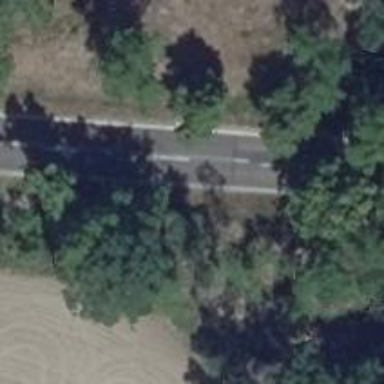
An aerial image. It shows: Tertiary road with asphalt surface.